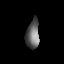
Tissue: lung
Cell type: Myeloid cells
Senescence score: 0.5407
Nuclear area (px): 374
Mean DAPI intensity: 100.997